Question: In SQL Server Management Studio, there is an option to set the default database path for a given instance:

This works. When I say
'''
CREATE DATABASE test
'''
it gets created in the path I specify, 'E:\data'. Great.
But how do I get this path in T-SQL (for use in setup scripts)?
<URL> for 'DefaultData' or 'DefaultLog'. I am running SQL Server 2005 Express on XP 64.
This value has got to be stored somewhere. Where?
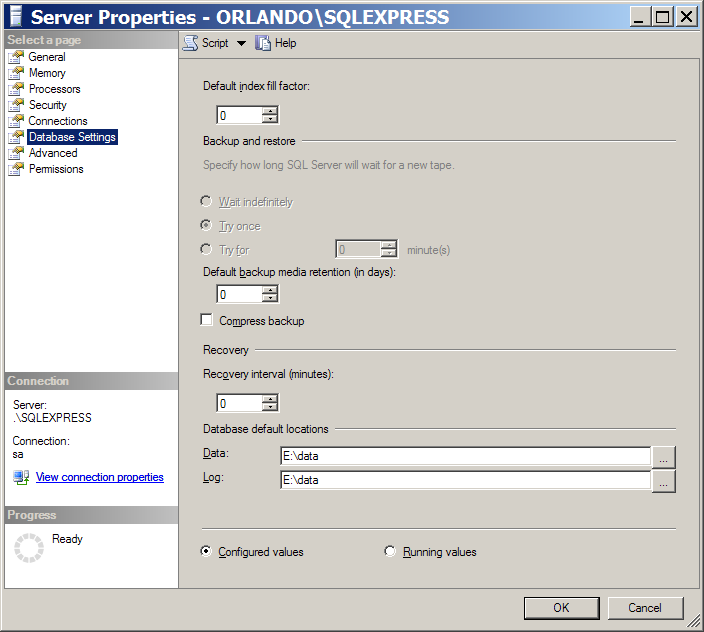
Answer: Do you have access to SQL Profiler?
I don't have SQL 2005 Express installed but when I view that properties page on my machine with Profiler running I can see where SQL Server retrieves it from on my SQL 2008 instance.
'''
declare @SmoDefaultFile nvarchar(512)
exec master.dbo.xp_instance_regread N'HKEY_LOCAL_MACHINE',
N'Software\Microsoft\MSSQLServer\MSSQLServer', N'DefaultData',
@SmoDefaultFile OUTPUT
select ISNULL(@SmoDefaultFile,N'') AS [DefaultFile]
'''
The above also works for me on SQL Server 2005 Developer edition but only after I changed the default path to something other than the default.